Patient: sex M, age 43
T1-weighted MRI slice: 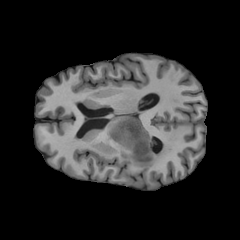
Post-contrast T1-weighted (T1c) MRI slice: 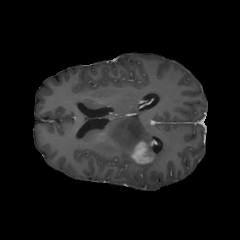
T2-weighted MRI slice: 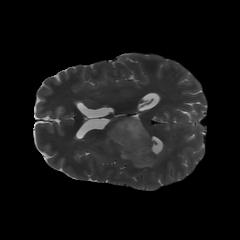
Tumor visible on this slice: yes
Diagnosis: Glioblastoma, IDH-wildtype
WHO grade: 4